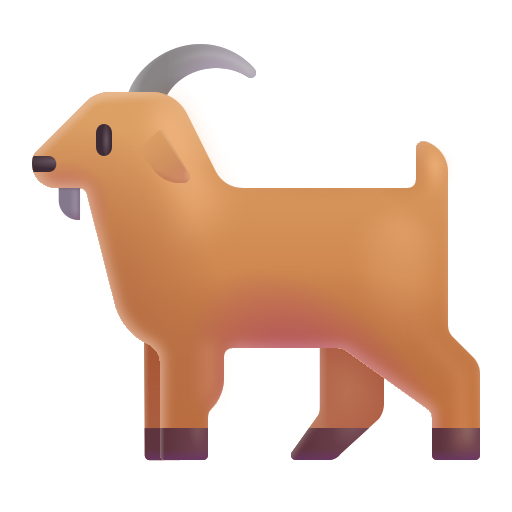
goat color